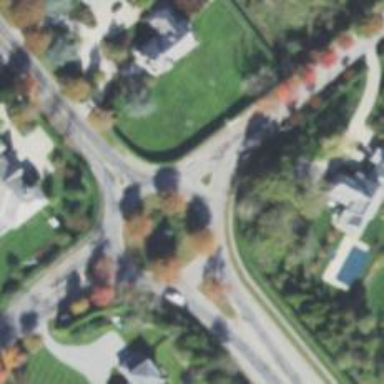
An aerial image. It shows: Tertiary road that leads to roundabout.